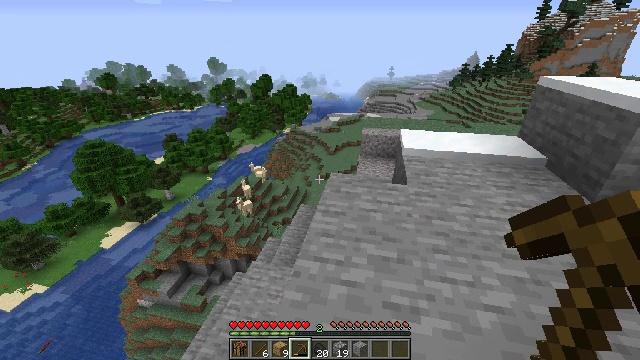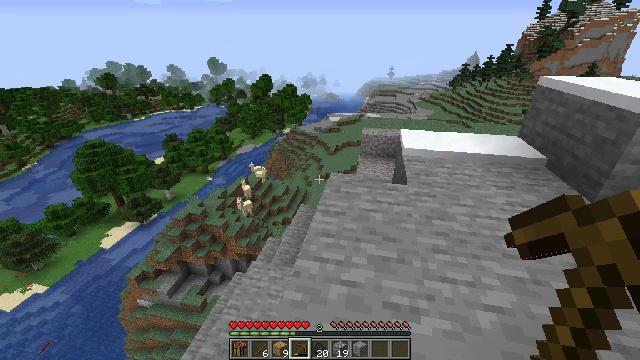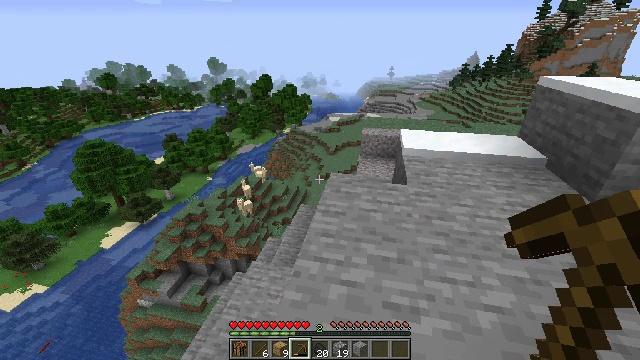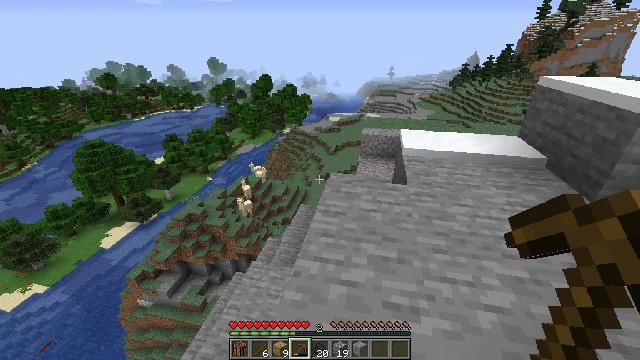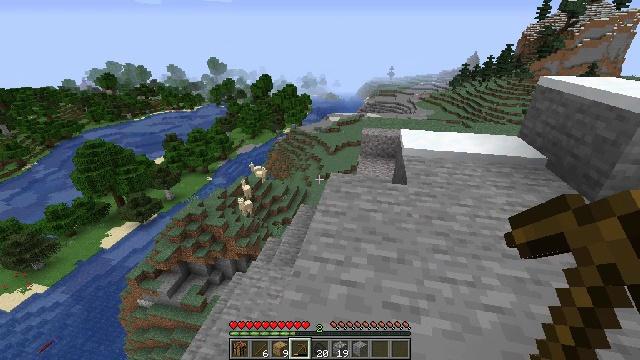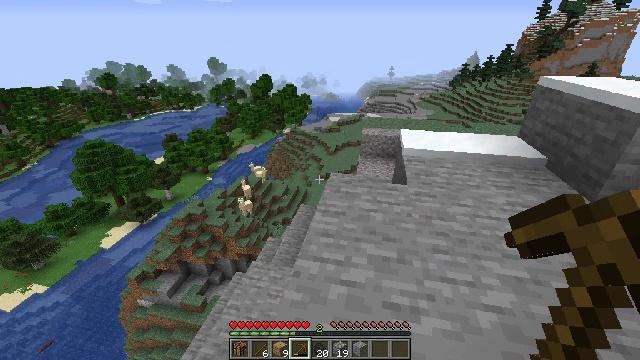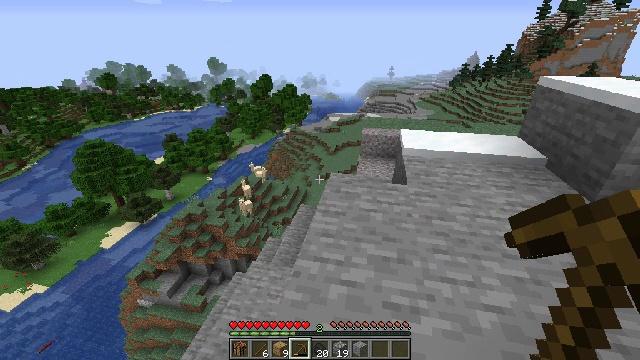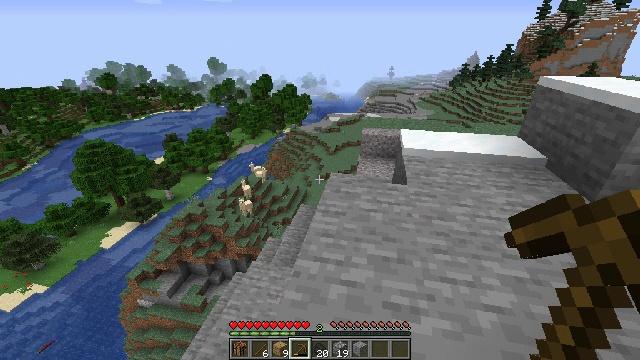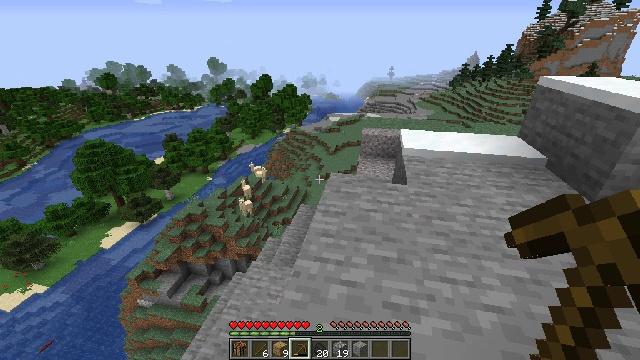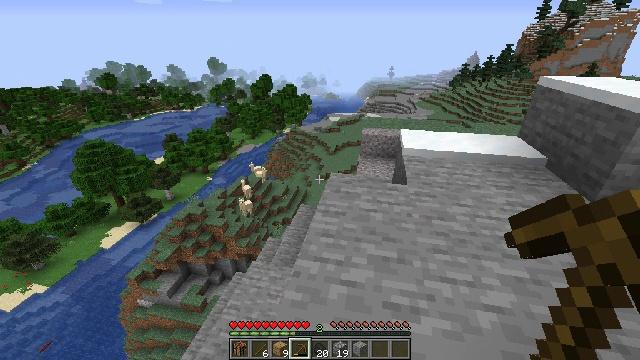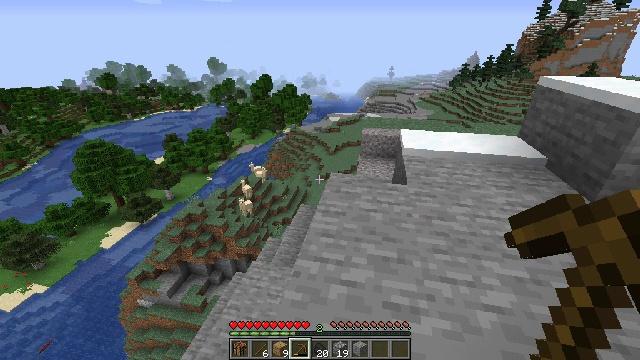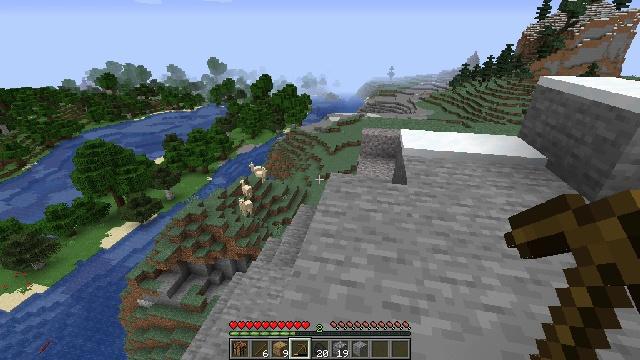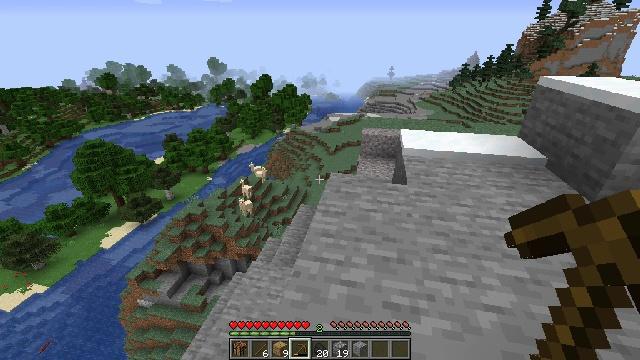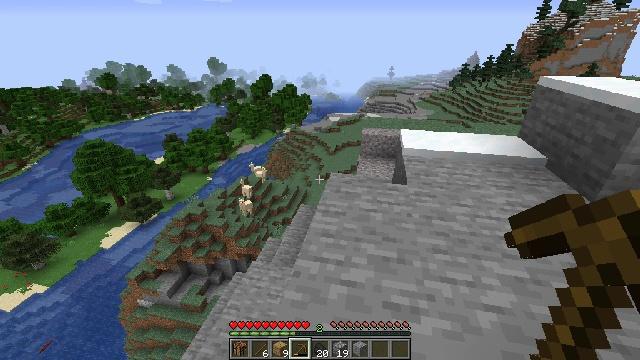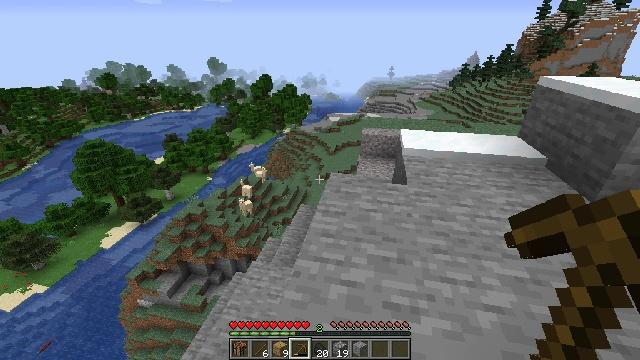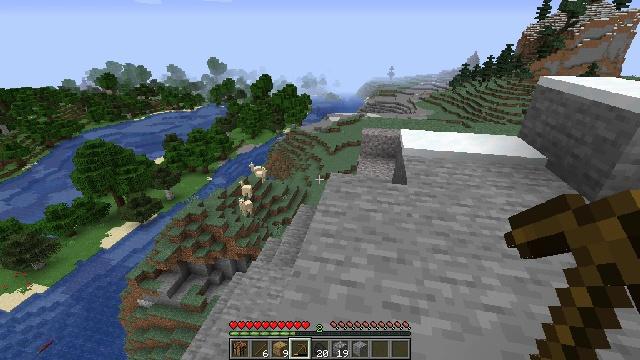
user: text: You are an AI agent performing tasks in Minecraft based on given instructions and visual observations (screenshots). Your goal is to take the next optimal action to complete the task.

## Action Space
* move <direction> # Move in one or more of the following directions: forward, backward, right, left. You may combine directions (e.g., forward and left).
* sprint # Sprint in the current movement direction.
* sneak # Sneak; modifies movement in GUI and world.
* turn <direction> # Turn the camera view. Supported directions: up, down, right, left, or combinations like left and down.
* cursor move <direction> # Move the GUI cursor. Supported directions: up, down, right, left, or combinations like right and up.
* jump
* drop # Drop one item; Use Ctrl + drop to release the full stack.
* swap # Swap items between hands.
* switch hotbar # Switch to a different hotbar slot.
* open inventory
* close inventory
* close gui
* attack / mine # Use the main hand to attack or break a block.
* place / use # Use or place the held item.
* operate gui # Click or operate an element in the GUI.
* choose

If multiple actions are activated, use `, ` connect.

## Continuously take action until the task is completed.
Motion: motion action
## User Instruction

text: Gather oak leaves by attacking.
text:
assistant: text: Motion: no_op
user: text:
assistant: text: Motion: no_op
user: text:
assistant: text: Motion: no_op
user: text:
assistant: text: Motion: no_op
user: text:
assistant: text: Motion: no_op
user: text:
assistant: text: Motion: no_op
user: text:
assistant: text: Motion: no_op
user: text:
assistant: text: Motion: no_op
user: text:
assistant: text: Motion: no_op
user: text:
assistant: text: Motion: no_op
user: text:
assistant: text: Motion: no_op
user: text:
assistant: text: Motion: no_op
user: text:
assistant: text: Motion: no_op
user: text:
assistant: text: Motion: no_op
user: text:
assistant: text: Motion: no_op
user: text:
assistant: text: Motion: no_op
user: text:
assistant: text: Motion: no_op
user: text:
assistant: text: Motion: no_op
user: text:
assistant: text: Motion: no_op
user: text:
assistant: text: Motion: no_op
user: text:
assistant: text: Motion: no_op
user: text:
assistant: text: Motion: no_op
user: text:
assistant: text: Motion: no_op
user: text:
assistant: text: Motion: no_op
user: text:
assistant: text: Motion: no_op
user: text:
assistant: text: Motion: no_op
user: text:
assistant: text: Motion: move forward
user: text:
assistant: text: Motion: move forward
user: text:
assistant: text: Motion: move forward
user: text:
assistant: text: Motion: move forward